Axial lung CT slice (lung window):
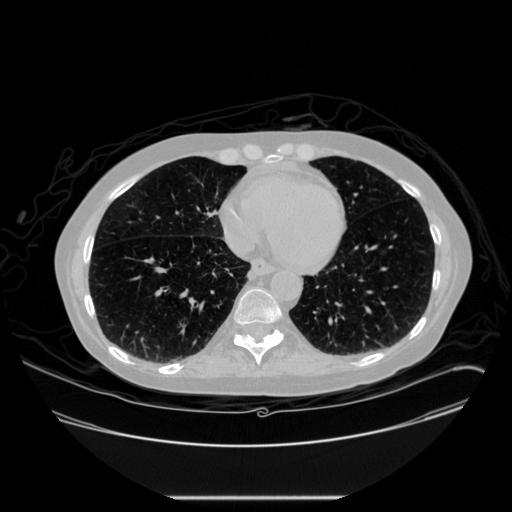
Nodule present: no